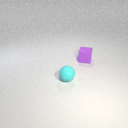
small cyan rubber sphere in front of small purple rubber cube